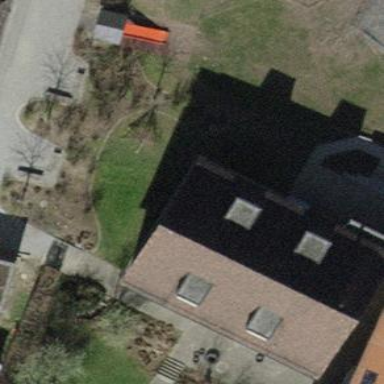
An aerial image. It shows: Kindergarten building.